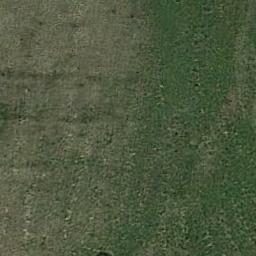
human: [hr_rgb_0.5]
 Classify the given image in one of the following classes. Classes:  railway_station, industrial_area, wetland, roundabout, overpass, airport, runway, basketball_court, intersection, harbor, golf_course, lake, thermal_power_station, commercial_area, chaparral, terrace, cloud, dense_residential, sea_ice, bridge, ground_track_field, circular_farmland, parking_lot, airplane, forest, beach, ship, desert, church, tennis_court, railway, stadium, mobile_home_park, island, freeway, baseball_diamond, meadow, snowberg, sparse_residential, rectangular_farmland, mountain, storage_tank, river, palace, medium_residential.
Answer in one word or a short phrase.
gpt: meadow